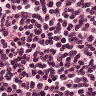
Metastatic tissue present: no